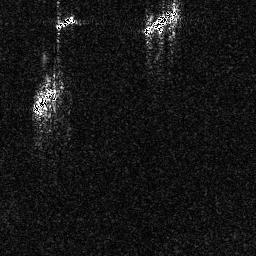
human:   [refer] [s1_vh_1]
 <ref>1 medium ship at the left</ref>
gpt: <box>[[12, 30, 24, 44, 0]]</box>

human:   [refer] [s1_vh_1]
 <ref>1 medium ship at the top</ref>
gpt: <box>[[55, 2, 69, 14, 0]]</box>